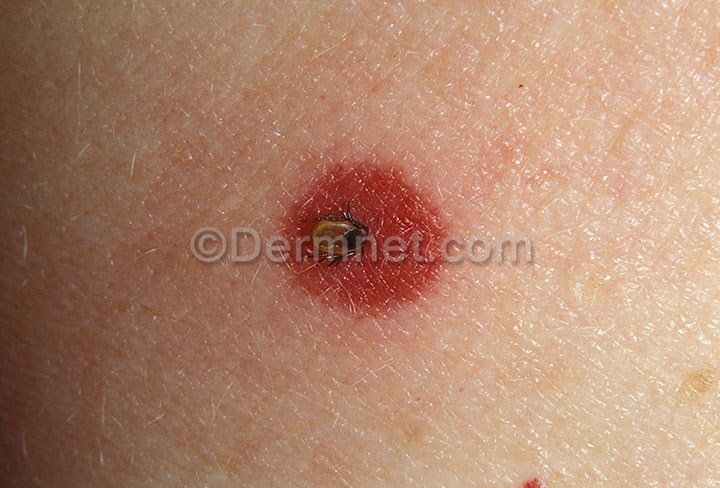
Disease: Scabies Lyme Disease and other Infestations and Bites